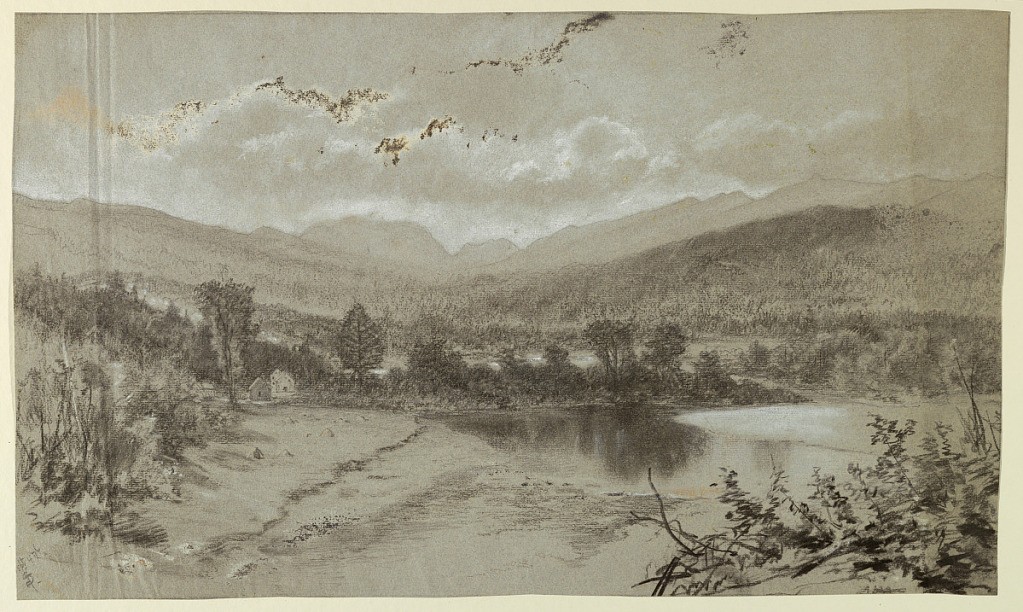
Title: Landscape with three buildings
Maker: Francis Hopkinson Smith, American, 1838–1915
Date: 1876
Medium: Charcoal, white and yellow chalk on gray charcoal paper.
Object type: Drawing
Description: Horizontal view of landscape with water in the foreground, and three small buildings with very bold in the distance.